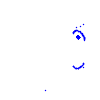
Particle: kaon